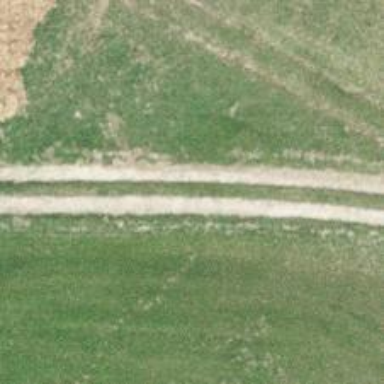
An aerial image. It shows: Track with grade 3 tracktype.